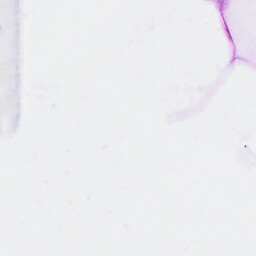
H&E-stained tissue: Breast